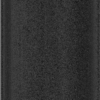
Label: dusty